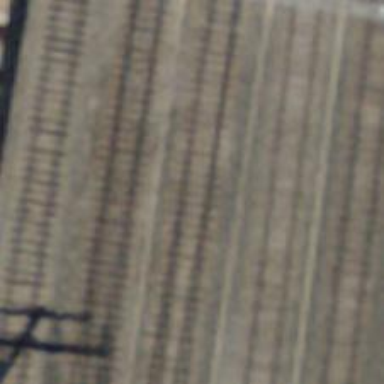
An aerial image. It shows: Railway switch.